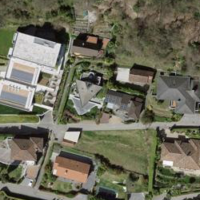
EUNIS habitat code: 55
Species observed at this site:
Pittosporum tobira
Laurus nobilis